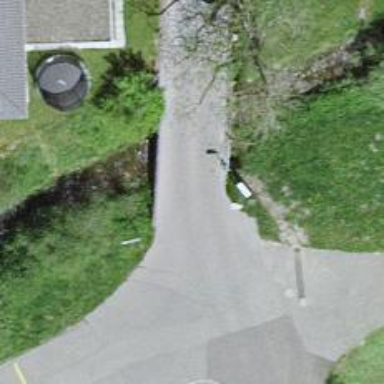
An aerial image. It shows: Residential road with bridge.